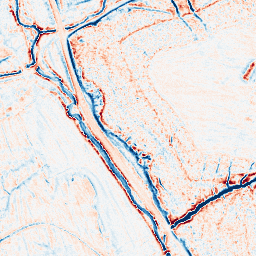
Category: edge_preserving
Decomposition family: anisotropic_diffusion
Decomposition parameters: iterations: 10
kappa: 100
gamma: 0.2
Upsampling method: quartic
Upsampling parameters: scale: 2
Upsampling scale: 2